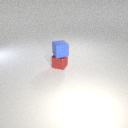
small blue rubber cube above small red metal cube